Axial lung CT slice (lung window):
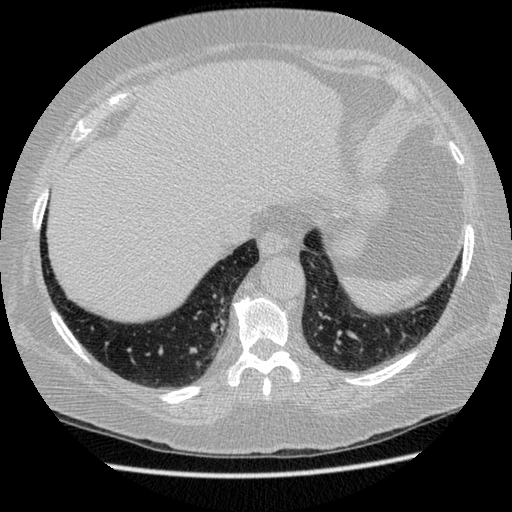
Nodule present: no